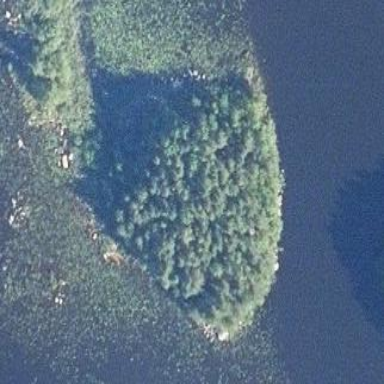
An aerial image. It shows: Islet.